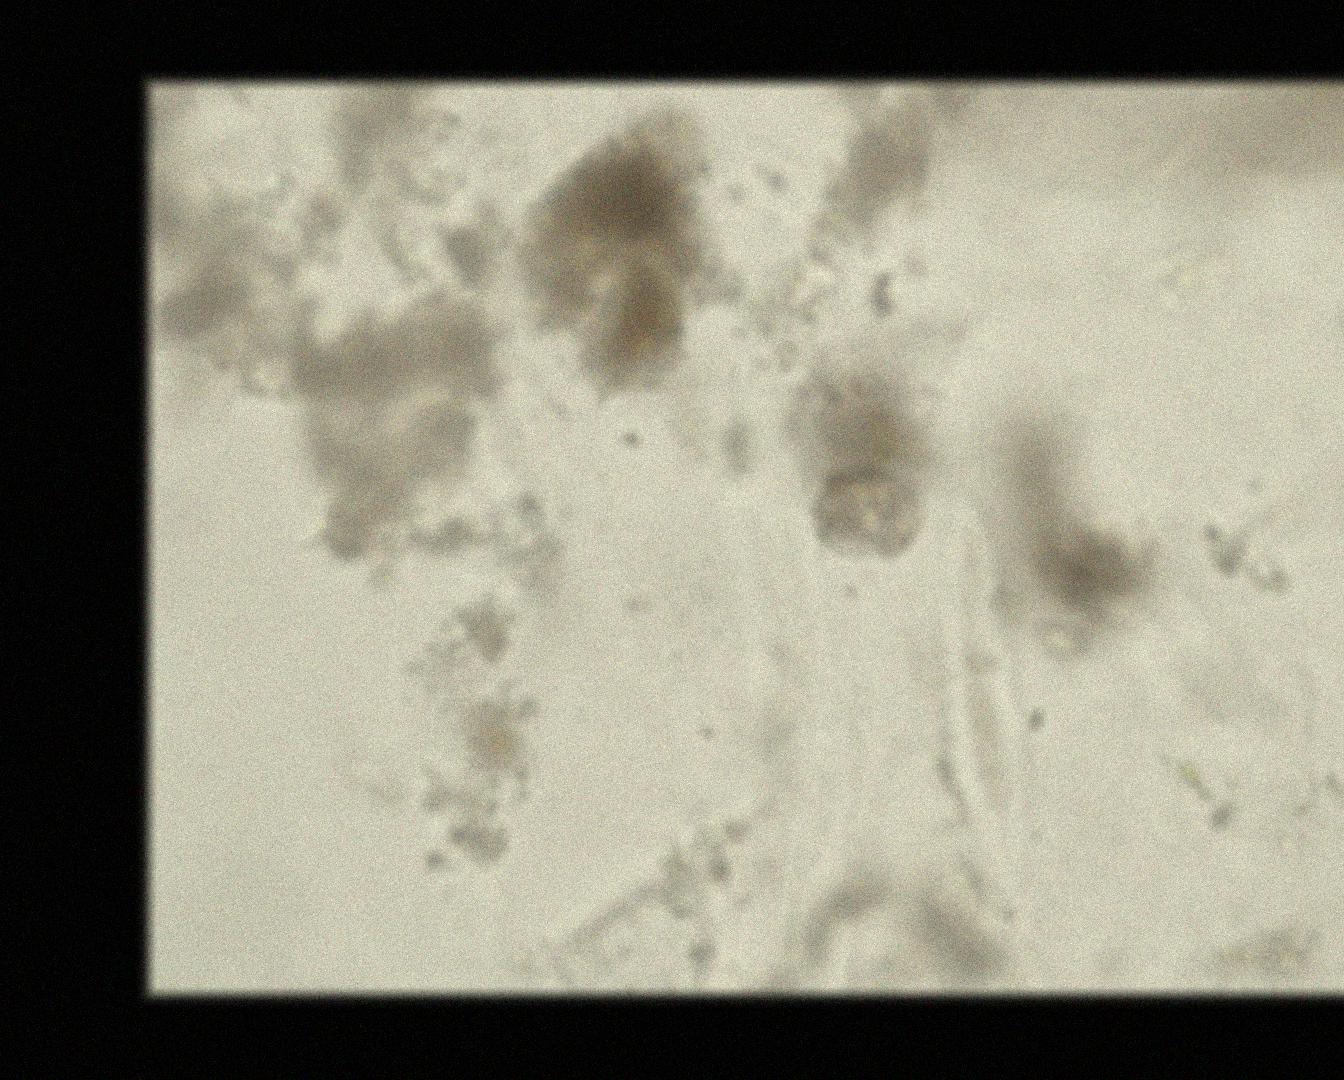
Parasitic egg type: Hymenolepis nana